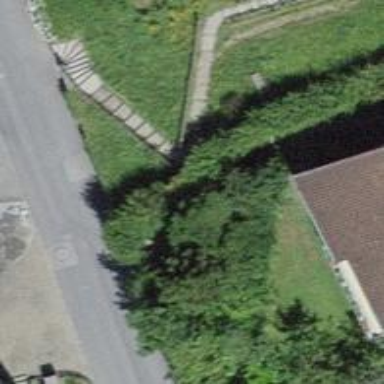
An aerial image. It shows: Concrete steps with excellent trail visibility.